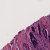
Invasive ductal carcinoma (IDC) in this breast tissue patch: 1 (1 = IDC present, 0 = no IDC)